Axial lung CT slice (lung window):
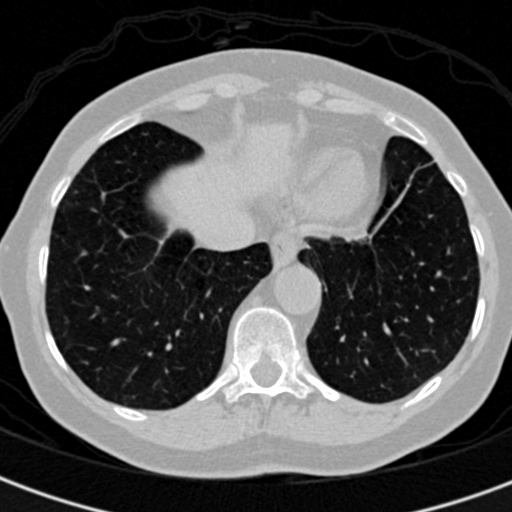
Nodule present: no